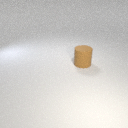
large brown rubber cylinder